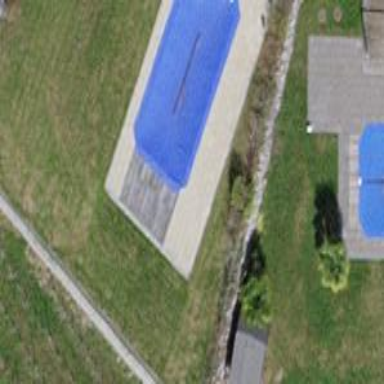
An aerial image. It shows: Swimming pool located in leisure land.